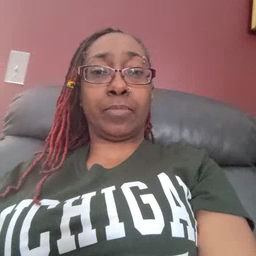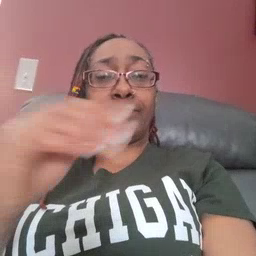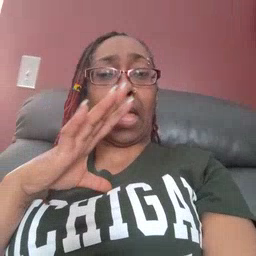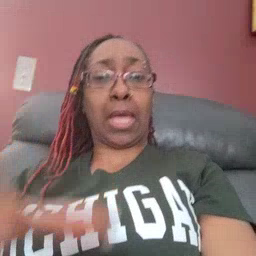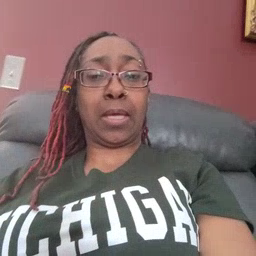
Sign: fine